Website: walmart
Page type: billing-address
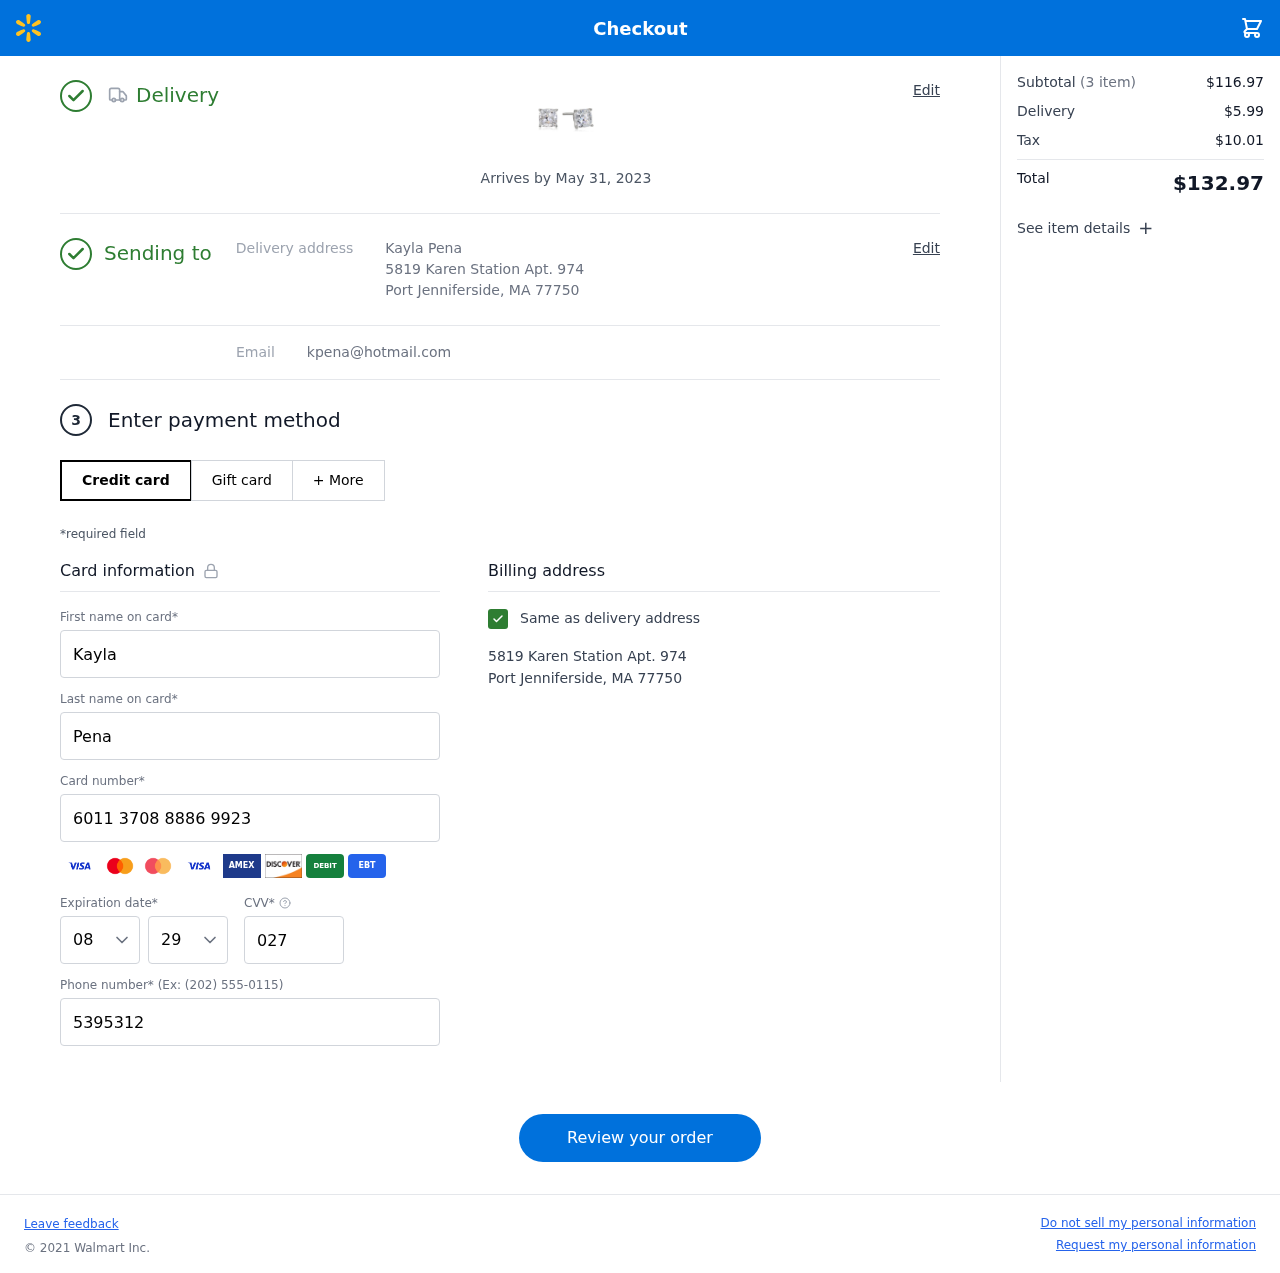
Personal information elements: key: PII_CARD_CVV
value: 027
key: PII_CARD_EXPIRY_MONTH
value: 08
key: PII_CARD_EXPIRY_YEAR
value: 29
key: PII_CARD_NUMBER
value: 6011 3708 8886 9923
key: PII_EMAIL
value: kpena@hotmail.com
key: PII_FIRSTNAME
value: Kayla
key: PII_FULLNAME
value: Kayla Pena
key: PII_LASTNAME
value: Pena
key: PII_PHONE
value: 5395312411
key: PII_STREET
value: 5819 Karen Station Apt. 974
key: PII_CITY_STATE_ZIP
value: Port Jenniferside, MA 77750
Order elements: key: ORDER_DELIVERY_DATE
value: Arrives by May 31, 2023
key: ORDER_NUM_ITEMS
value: (3 item)
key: ORDER_SUBTOTAL
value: $116.97
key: ORDER_SHIPPING_COST
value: $5.99
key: ORDER_TAX
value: $10.01
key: ORDER_TOTAL
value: $132.97